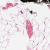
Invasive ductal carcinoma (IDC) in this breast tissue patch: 0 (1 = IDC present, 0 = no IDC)